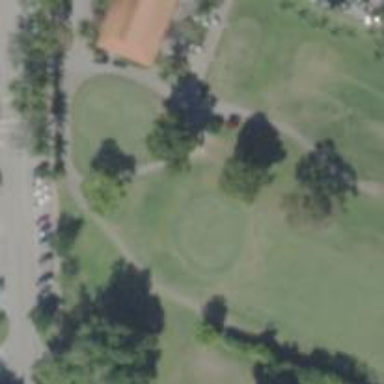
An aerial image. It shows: Golf tee.